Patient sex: M
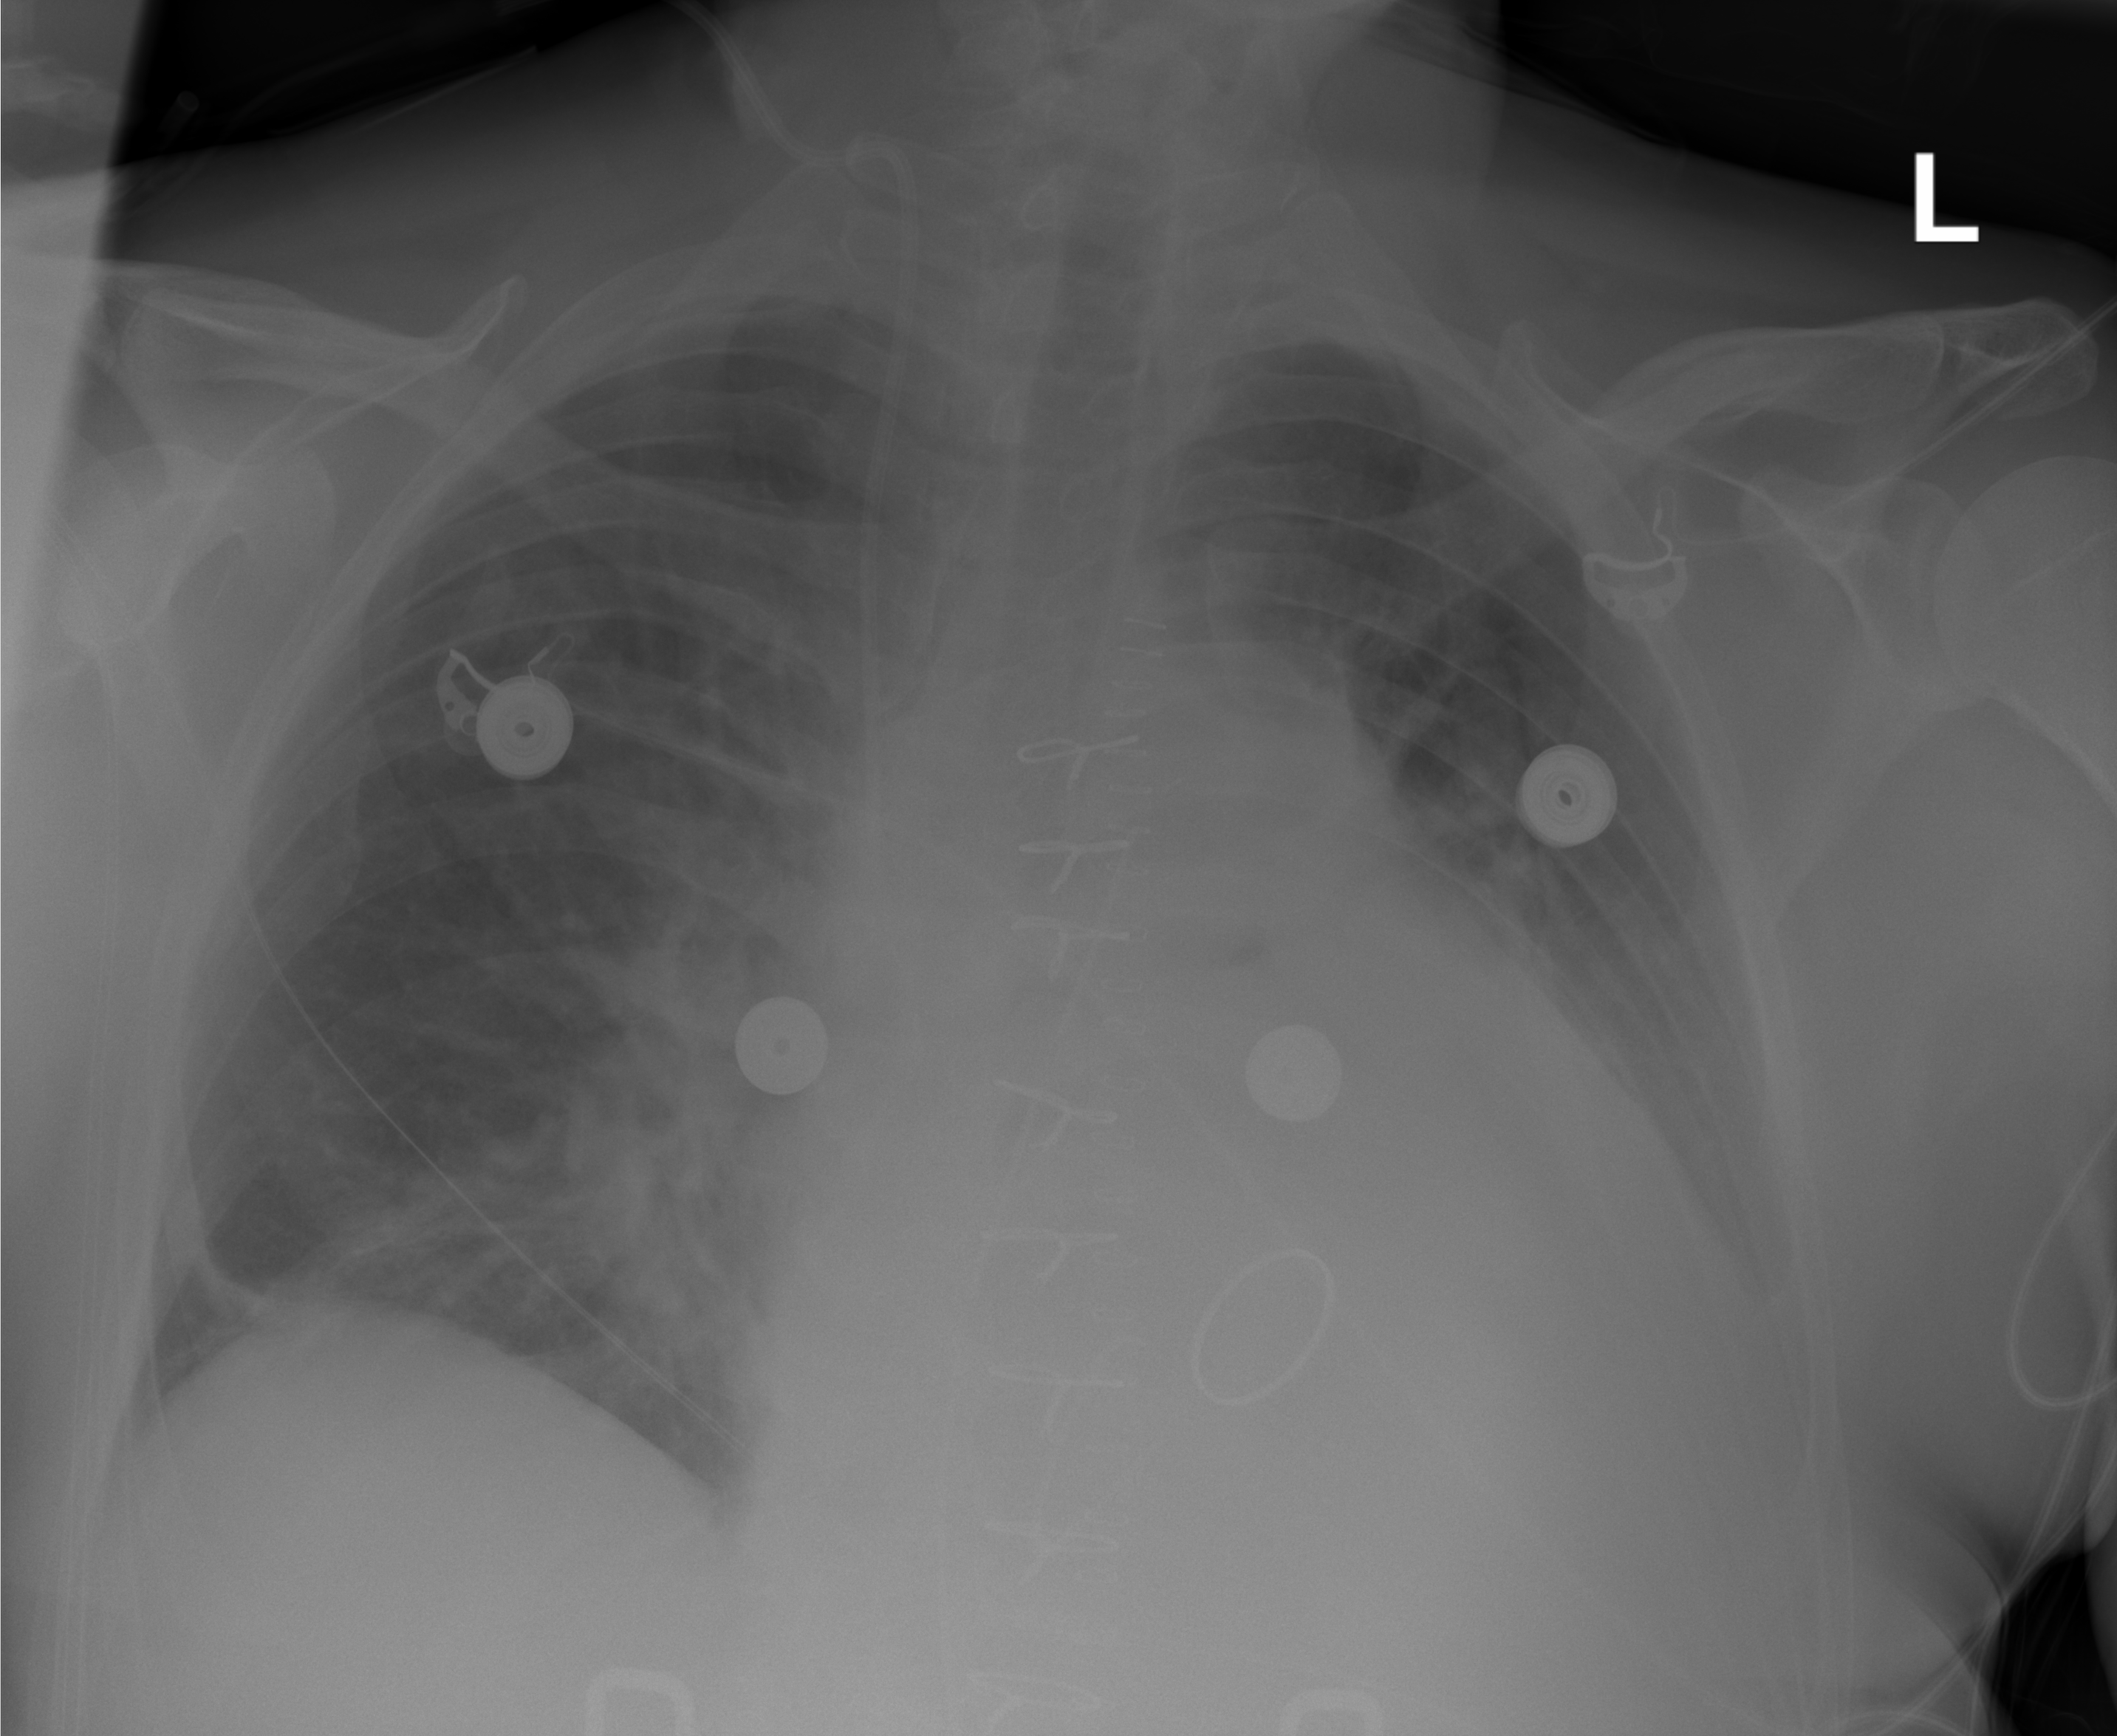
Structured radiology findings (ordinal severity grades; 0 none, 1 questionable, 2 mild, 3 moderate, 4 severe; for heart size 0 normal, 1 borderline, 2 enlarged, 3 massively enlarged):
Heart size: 3
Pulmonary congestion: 3
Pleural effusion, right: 0
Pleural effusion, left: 2
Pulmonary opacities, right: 2
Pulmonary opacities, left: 0
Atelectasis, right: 2
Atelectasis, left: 2